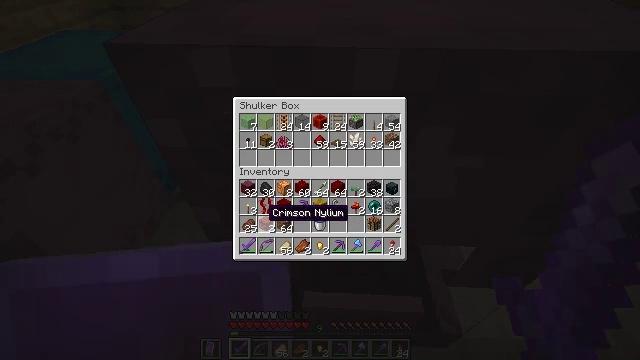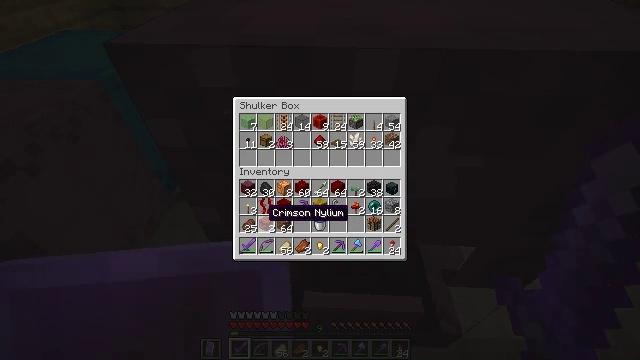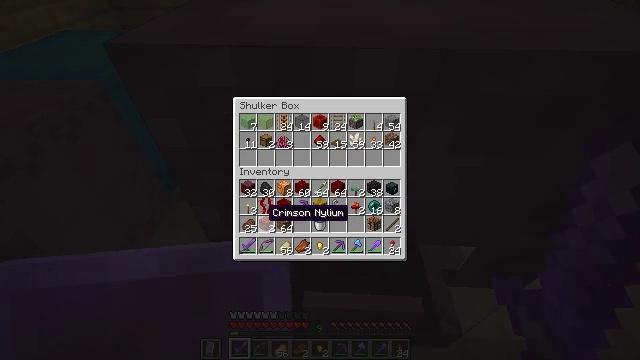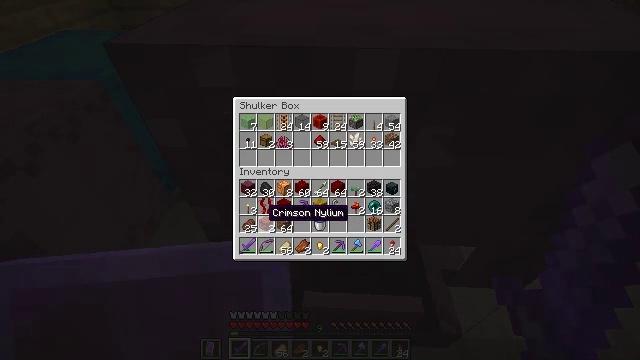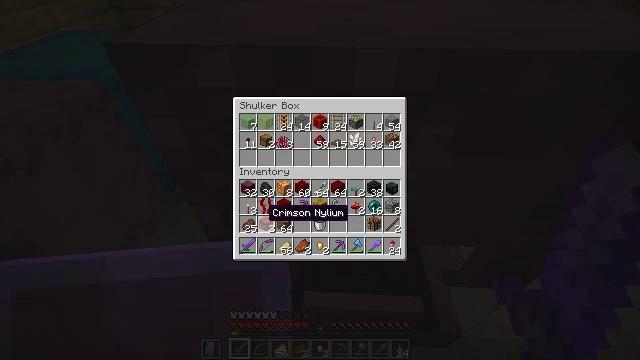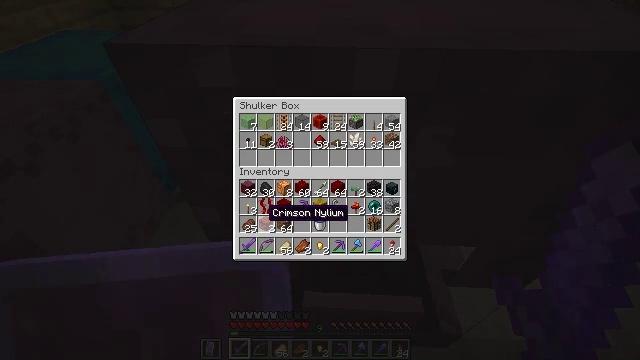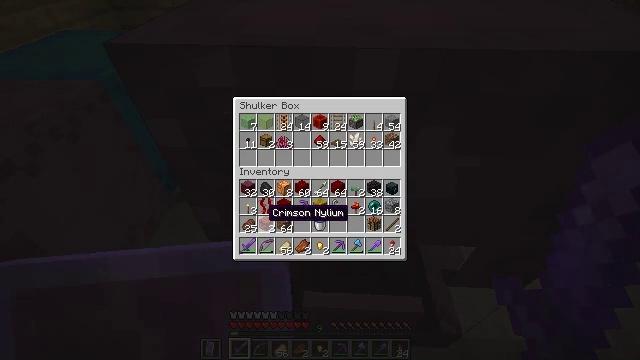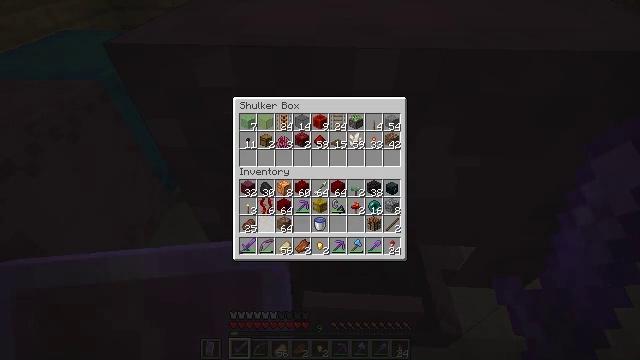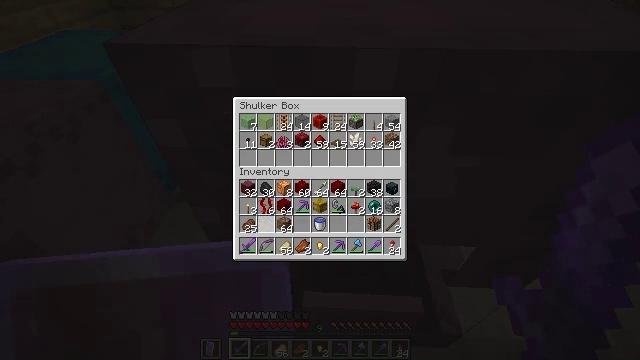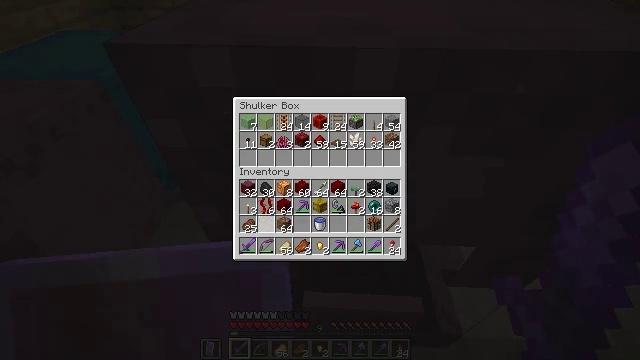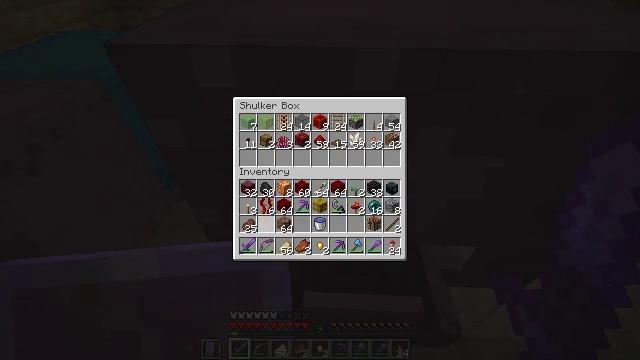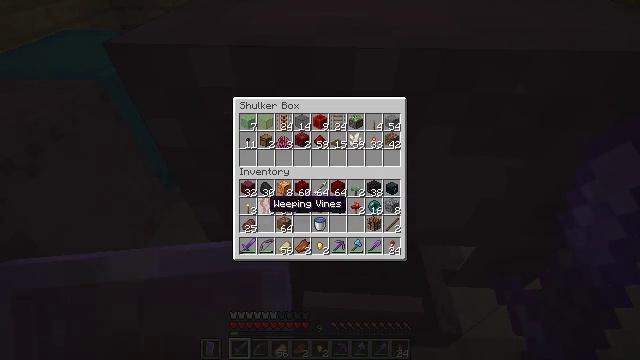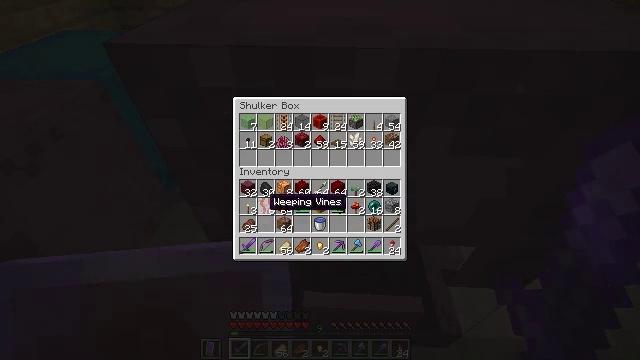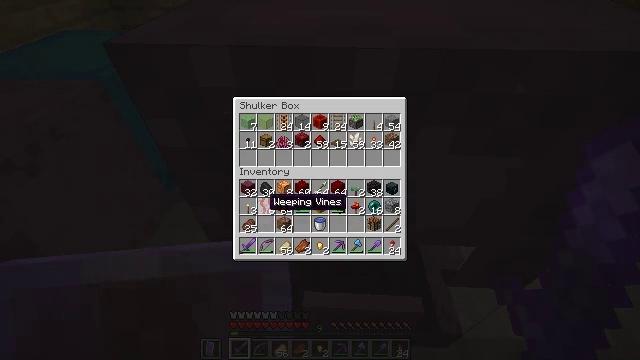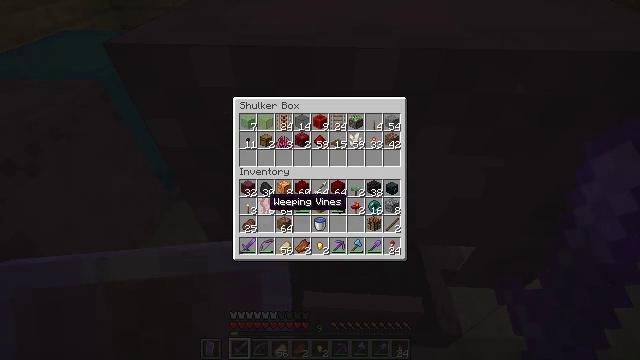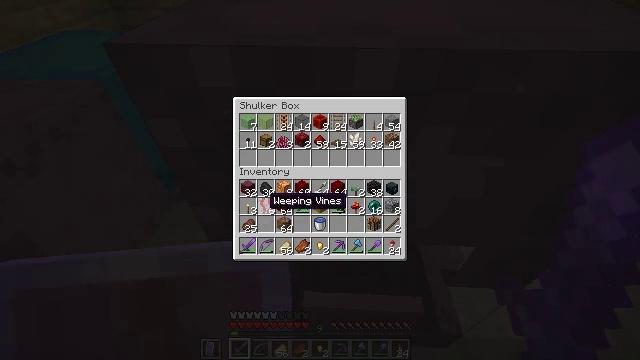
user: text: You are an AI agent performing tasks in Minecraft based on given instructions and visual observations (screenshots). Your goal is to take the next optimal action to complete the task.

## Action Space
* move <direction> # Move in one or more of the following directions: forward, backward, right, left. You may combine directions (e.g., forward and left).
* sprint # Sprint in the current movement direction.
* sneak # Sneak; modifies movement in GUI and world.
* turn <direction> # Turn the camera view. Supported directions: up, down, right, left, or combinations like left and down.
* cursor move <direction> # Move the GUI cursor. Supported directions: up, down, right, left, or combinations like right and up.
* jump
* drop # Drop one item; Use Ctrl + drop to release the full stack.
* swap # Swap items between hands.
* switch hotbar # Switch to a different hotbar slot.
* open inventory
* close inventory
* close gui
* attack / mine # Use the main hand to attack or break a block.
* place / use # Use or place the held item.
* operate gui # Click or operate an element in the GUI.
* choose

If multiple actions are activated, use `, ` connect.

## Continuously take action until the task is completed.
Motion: motion action
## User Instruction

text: Mine the spruce trapdoor by breaking it.
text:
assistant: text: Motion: sneak
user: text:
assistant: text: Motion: sneak
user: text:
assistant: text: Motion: sneak
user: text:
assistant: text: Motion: sneak
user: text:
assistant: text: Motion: sneak
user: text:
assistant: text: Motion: sneak
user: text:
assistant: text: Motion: sneak, attack / mine
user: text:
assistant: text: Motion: sneak, attack / mine
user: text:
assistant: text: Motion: sneak, attack / mine
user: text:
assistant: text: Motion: sneak
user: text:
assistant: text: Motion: sneak, turn up
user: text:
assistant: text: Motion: sneak
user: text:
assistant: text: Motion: sneak
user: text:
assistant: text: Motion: sneak
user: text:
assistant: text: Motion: sneak
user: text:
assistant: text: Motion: sneak, attack / mine
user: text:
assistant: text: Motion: sneak, attack / mine
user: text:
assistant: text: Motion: sneak, attack / mine
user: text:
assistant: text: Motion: sneak
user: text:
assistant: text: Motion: sneak
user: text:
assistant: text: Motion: sneak
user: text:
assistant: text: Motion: sneak
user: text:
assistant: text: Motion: sneak
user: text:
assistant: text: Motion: sneak, attack / mine
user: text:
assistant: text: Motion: sneak, attack / mine
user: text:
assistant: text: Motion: sneak, attack / mine
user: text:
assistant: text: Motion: sneak, attack / mine
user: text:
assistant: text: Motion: sneak, turn right and up
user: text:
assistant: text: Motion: sneak, turn right
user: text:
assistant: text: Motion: sneak